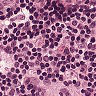
Metastatic tissue present: no